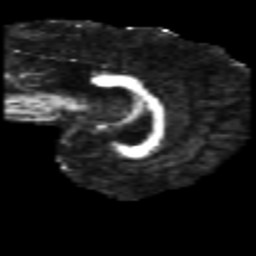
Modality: FA
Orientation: sagittal
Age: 37
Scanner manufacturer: philips
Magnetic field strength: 3 T
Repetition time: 8.6 s
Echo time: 0.127 s